Question: i keep getting error when i attempt to retrieve data in the database and display it on a textView.
Data on firebase database screenshot:

Here is my object model
'''
public class AdminOrders {
private String customeraddress, customername, customerphone, date, state, time, totalAmount;
public AdminOrders() {
}
public AdminOrders(String customeraddress, String customername, String customerphone, String date, String state, String time, String totalAmount) {
this.customeraddress = customeraddress;
this.customername = customername;
this.customerphone = customerphone;
this.date = date;
this.state = state;
this.time = time;
this.totalAmount = totalAmount;
}
public String getCustomeraddress() {
return customeraddress;
}
public void setCustomeraddress(String customeraddress) {
this.customeraddress = customeraddress;
}
public String getCustomername() {
return customername;
}
public void setCustomername(String customername) {
this.customername = customername;
}
public String getCustomerphone() {
return customerphone;
}
public void setCustomerphone(String customerphone) {
this.customerphone = customerphone;
}
public String getDate() {
return date;
}
public void setDate(String date) {
this.date = date;
}
public String getState() {
return state;
}
public void setState(String state) {
this.state = state;
}
public String getTime() {
return time;
}
public void setTime(String time) {
this.time = time;
}
public String getTotalAmount() {
return totalAmount;
}
public void setTotalAmount(String totalAmount) {
this.totalAmount = totalAmount;
}
}
'''
And here is my code.
'''
public class AdminNewOrdersActivity extends AppCompatActivity {
private RecyclerView orderList;
private DatabaseReference ordersRef;
@Override
protected void onCreate(Bundle savedInstanceState) {
super.onCreate(savedInstanceState);
setContentView(R.layout.activity_admin_new_orders);
ordersRef = FirebaseDatabase.getInstance().getReference().child("Orders");
orderList = findViewById(R.id.recyclerView_vieworders);
orderList.setLayoutManager(new LinearLayoutManager(this));
}
@Override
protected void onStart() {
super.onStart();
FirebaseRecyclerOptions<AdminOrders> options = new FirebaseRecyclerOptions.Builder<AdminOrders>()
.setQuery(ordersRef, AdminOrders.class)
.build();
FirebaseRecyclerAdapter<AdminOrders, AdminOrdersViewHolder> adapter =
new FirebaseRecyclerAdapter<AdminOrders, AdminOrdersViewHolder>(options) {
@Override
protected void onBindViewHolder(@NonNull AdminOrdersViewHolder holder, int position, @NonNull AdminOrders model) {
holder.username.setText(model.getCustomername());
holder.phonenum.setText(model.getCustomerphone());
holder.totalprice.setText(model.getTotalAmount());
holder.address.setText(model.getCustomeraddress());
holder.datetime.setText(model.getDate() + " " + model.getTime());
}
@NonNull
@Override
public AdminOrdersViewHolder onCreateViewHolder(@NonNull ViewGroup parent, int viewType) {
View view = LayoutInflater.from(parent.getContext()).inflate(R.layout.order_layout, parent, false);
return new AdminOrdersViewHolder(view);
}
};
orderList.setAdapter(adapter);
adapter.startListening();
}
public static class AdminOrdersViewHolder extends RecyclerView.ViewHolder {
public TextView username, phonenum, totalprice, address, datetime;
public Button showorderproducts;
public AdminOrdersViewHolder(@NonNull View itemView) {
super(itemView);
username = itemView.findViewById(R.id.textView_username_adminorders);
phonenum = itemView.findViewById(R.id.textView_phonenum);
totalprice = itemView.findViewById(R.id.textView_price);
address = itemView.findViewById(R.id.textView_address);
datetime = itemView.findViewById(R.id.textView_datetime);
showorderproducts = itemView.findViewById(R.id.button_showorderproducts);
}
}
}
'''
Full Stacktrace:
'''
FATAL EXCEPTION: main
Process: com.dbethelfarm.bethelfarmgate, PID: 23665
com.google.firebase.database.DatabaseException: Failed to convert value of type java.lang.Long to String
at com.google.firebase.database.core.utilities.encoding.CustomClassMapper.convertString(com.google.firebase:firebase-database@@19.2.0:425)
at com.google.firebase.database.core.utilities.encoding.CustomClassMapper.deserializeToClass(com.google.firebase:firebase-database@@19.2.0:216)
at com.google.firebase.database.core.utilities.encoding.CustomClassMapper.deserializeToType(com.google.firebase:firebase-database@@19.2.0:178)
at com.google.firebase.database.core.utilities.encoding.CustomClassMapper.access$100(com.google.firebase:firebase-database@@19.2.0:47)
at com.google.firebase.database.core.utilities.encoding.CustomClassMapper$BeanMapper.deserialize(com.google.firebase:firebase-database@@19.2.0:592)
at com.google.firebase.database.core.utilities.encoding.CustomClassMapper$BeanMapper.deserialize(com.google.firebase:firebase-database@@19.2.0:562)
at com.google.firebase.database.core.utilities.encoding.CustomClassMapper.convertBean(com.google.firebase:firebase-database@@19.2.0:432)
at com.google.firebase.database.core.utilities.encoding.CustomClassMapper.deserializeToClass(com.google.firebase:firebase-database@@19.2.0:231)
at com.google.firebase.database.core.utilities.encoding.CustomClassMapper.convertToCustomClass(com.google.firebase:firebase-database@@19.2.0:79)
at com.google.firebase.database.DataSnapshot.getValue(com.google.firebase:firebase-database@@19.2.0:203)
at com.firebase.ui.database.ClassSnapshotParser.parseSnapshot(ClassSnapshotParser.java:29)
at com.firebase.ui.database.ClassSnapshotParser.parseSnapshot(ClassSnapshotParser.java:15)
at com.firebase.ui.common.BaseCachingSnapshotParser.parseSnapshot(BaseCachingSnapshotParser.java:36)
at com.firebase.ui.common.BaseObservableSnapshotArray.get(BaseObservableSnapshotArray.java:52)
at com.firebase.ui.database.FirebaseRecyclerAdapter.getItem(FirebaseRecyclerAdapter.java:109)
at com.firebase.ui.database.FirebaseRecyclerAdapter.onBindViewHolder(FirebaseRecyclerAdapter.java:149)
at androidx.recyclerview.widget.RecyclerView$Adapter.onBindViewHolder(RecyclerView.java:6781)
at androidx.recyclerview.widget.RecyclerView$Adapter.bindViewHolder(RecyclerView.java:6823)
at androidx.recyclerview.widget.RecyclerView$Recycler.tryBindViewHolderByDeadline(RecyclerView.java:5752)
at androidx.recyclerview.widget.RecyclerView$Recycler.tryGetViewHolderForPositionByDeadline(RecyclerView.java:6019)
at androidx.recyclerview.widget.RecyclerView$Recycler.getViewForPosition(RecyclerView.java:5858)
at androidx.recyclerview.widget.RecyclerView$Recycler.getViewForPosition(RecyclerView.java:5854)
at androidx.recyclerview.widget.LinearLayoutManager$LayoutState.next(LinearLayoutManager.java:2230)
at androidx.recyclerview.widget.LinearLayoutManager.layoutChunk(LinearLayoutManager.java:1557)
at androidx.recyclerview.widget.LinearLayoutManager.fill(LinearLayoutManager.java:1517)
at androidx.recyclerview.widget.LinearLayoutManager.onLayoutChildren(LinearLayoutManager.java:612)
at androidx.recyclerview.widget.RecyclerView.dispatchLayoutStep2(RecyclerView.java:3924)
at androidx.recyclerview.widget.RecyclerView.dispatchLayout(RecyclerView.java:3641)
at androidx.recyclerview.widget.RecyclerView.onLayout(RecyclerView.java:4194)
at android.view.View.layout(View.java:15697)
at android.view.ViewGroup.layout(ViewGroup.java:5064)
at androidx.constraintlayout.widget.ConstraintLayout.onLayout(ConstraintLayout.java:1915)
at android.view.View.layout(View.java:15697)
at android.view.ViewGroup.layout(ViewGroup.java:5064)
at android.widget.FrameLayout.layoutChildren(FrameLayout.java:579)
at android.widget.FrameLayout.onLayout(FrameLayout.java:514)
at android.view.View.layout(View.java:15697)
at android.view.ViewGroup.layout(ViewGroup.java:5064)
at android.widget.LinearLayout.setChildFrame(LinearLayout.java:1703)
at android.widget.LinearLayout.layoutVertical(LinearLayout
'''
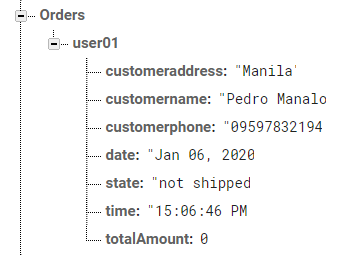
Answer: 'String totalAmount' is causing the issue.
In your FirebaseDB it shows value as '0' which is of a 'long' value type.
But in your POJO class it is declared as 'String'. Hence the exception.
Just change the type to 'long' and you are good to go.
For getters and setters of totalAmount you have to change type to 'long' as well.
OR
Change the 'totalAmount' type to String in 'FirebaseDB'.
I recommend the first approach as it is a number which might be used in some calculations in the future.